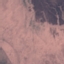
Land use / land cover class: HerbaceousVegetation